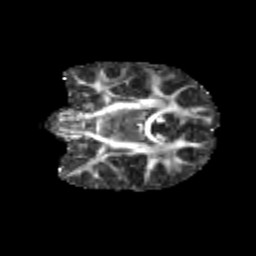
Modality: FA
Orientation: coronal
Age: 9
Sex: female
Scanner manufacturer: siemens
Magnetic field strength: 3 T
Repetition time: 3.8 s
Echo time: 0.07 s